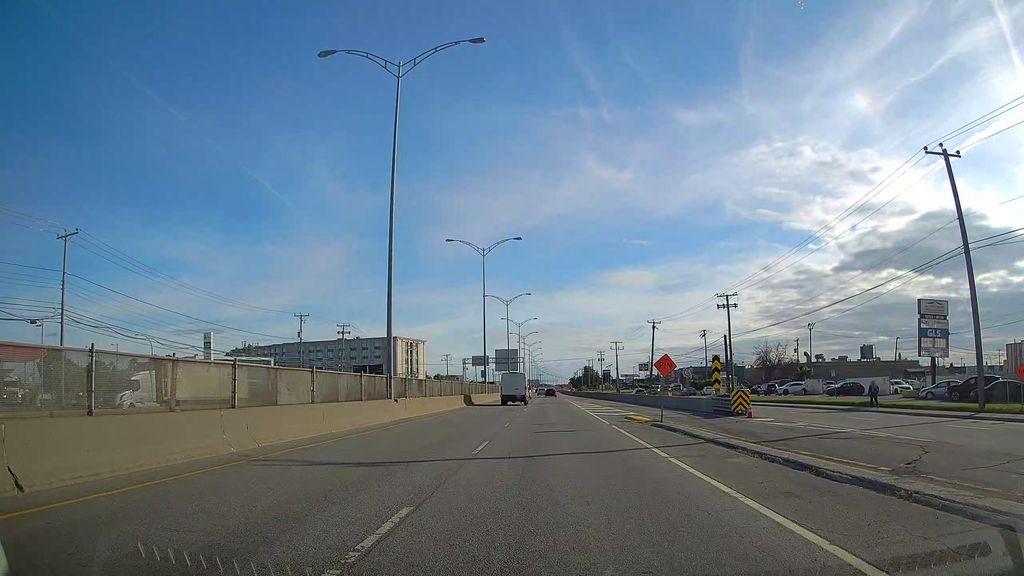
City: montreal